Chest X-ray. View position: PA
Patient age: 46
Patient sex: M
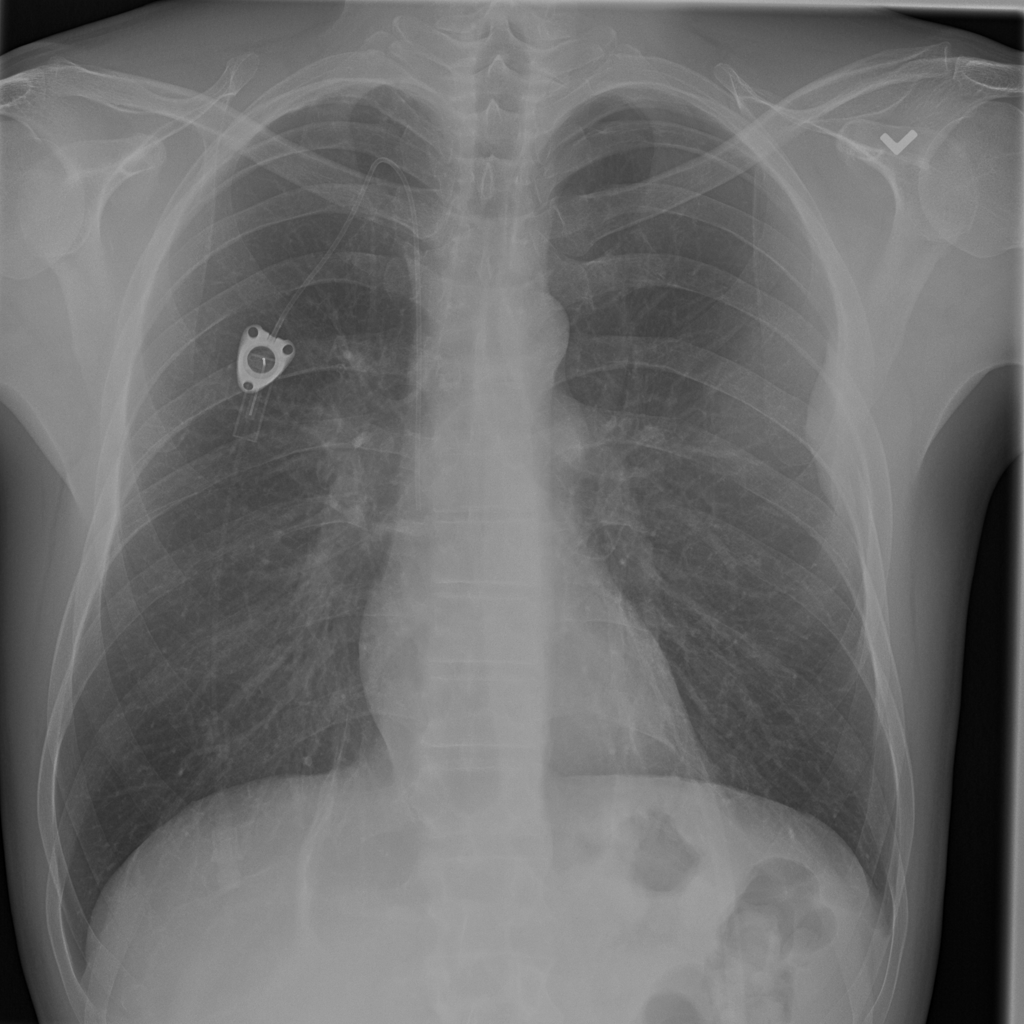
Finding: Pneumothorax